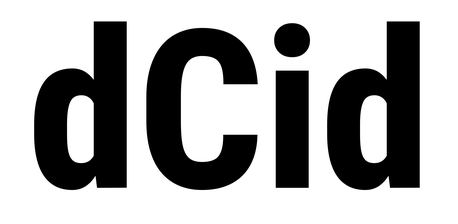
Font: Roboto_Condensed_ExtraBold